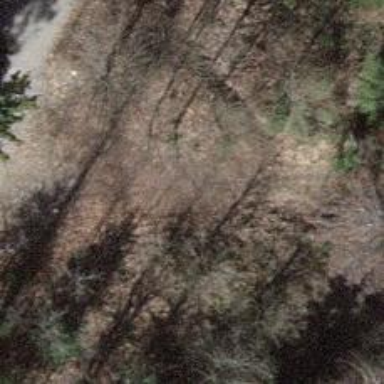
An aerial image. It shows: Track with grass surface. The track type is grade3.